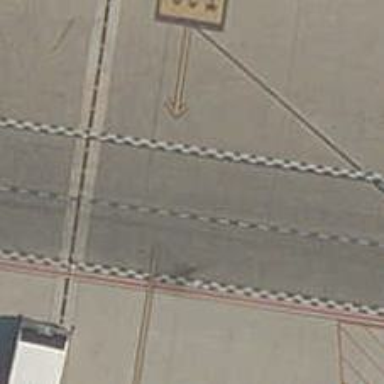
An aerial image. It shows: Airport parking position.